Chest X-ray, AP view. Patient: 51 years old, sex F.
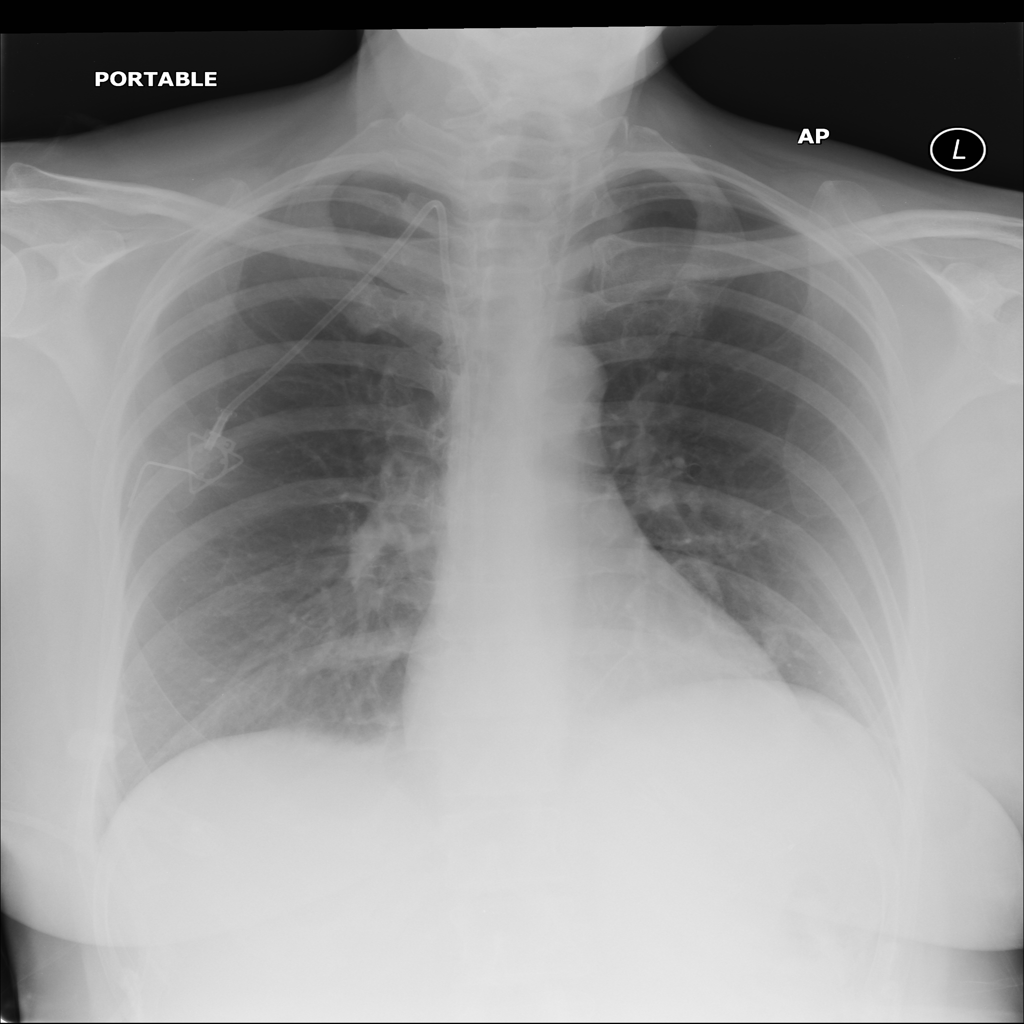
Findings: Atelectasis